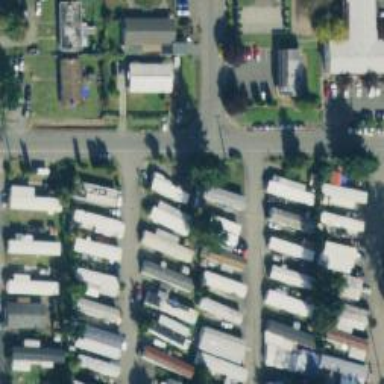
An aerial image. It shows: Trailer park area.